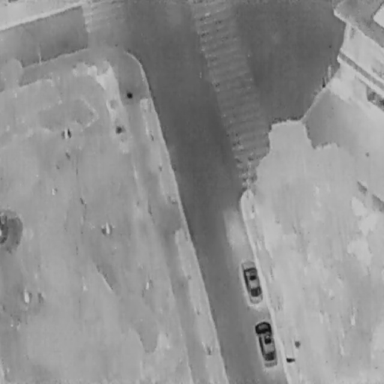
There are two Cars in the infrared image.